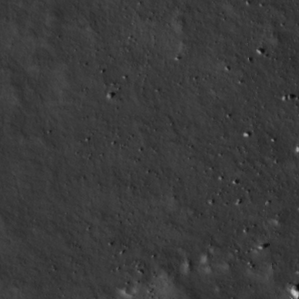
Label: non_frost